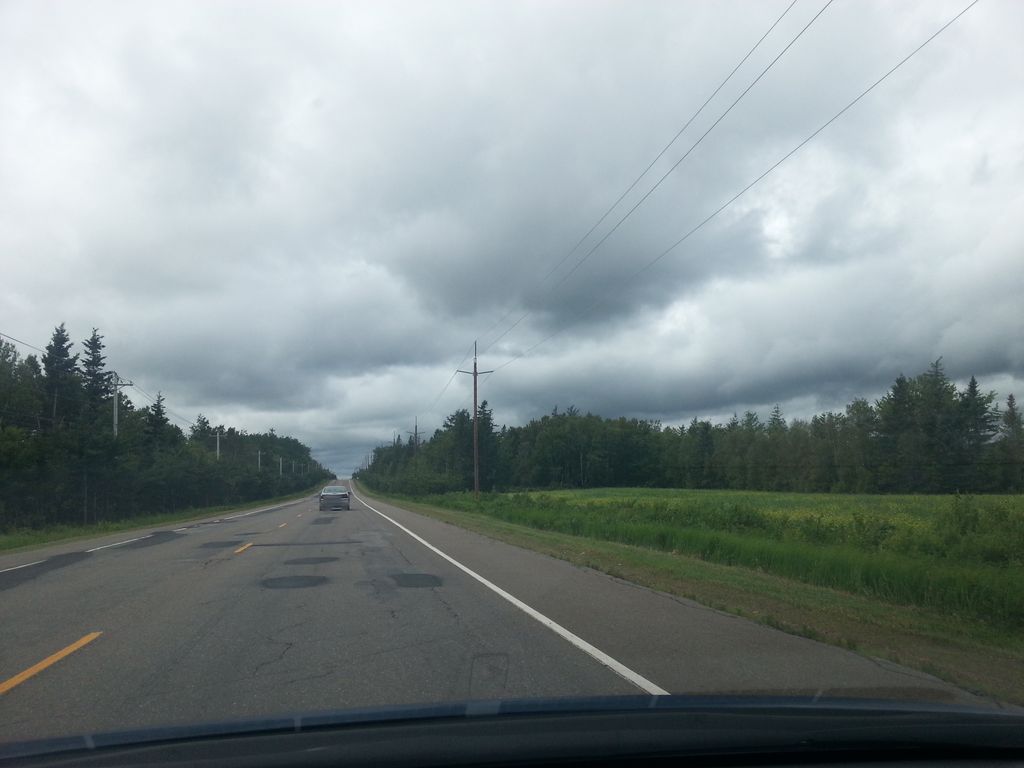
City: charlottetown